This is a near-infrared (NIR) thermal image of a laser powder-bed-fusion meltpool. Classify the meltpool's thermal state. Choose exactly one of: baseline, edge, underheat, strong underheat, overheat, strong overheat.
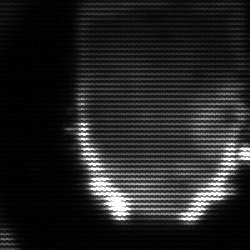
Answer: baseline